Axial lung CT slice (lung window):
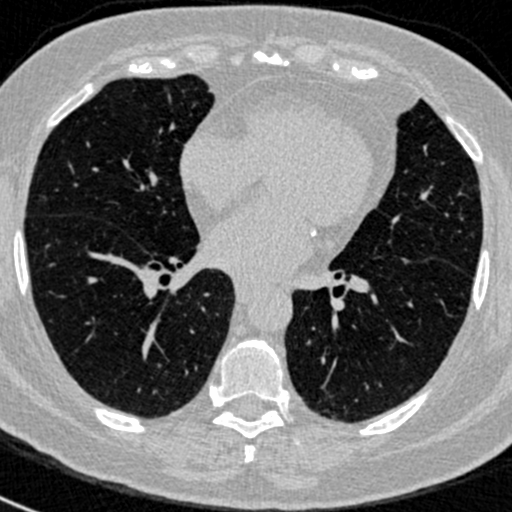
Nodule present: no